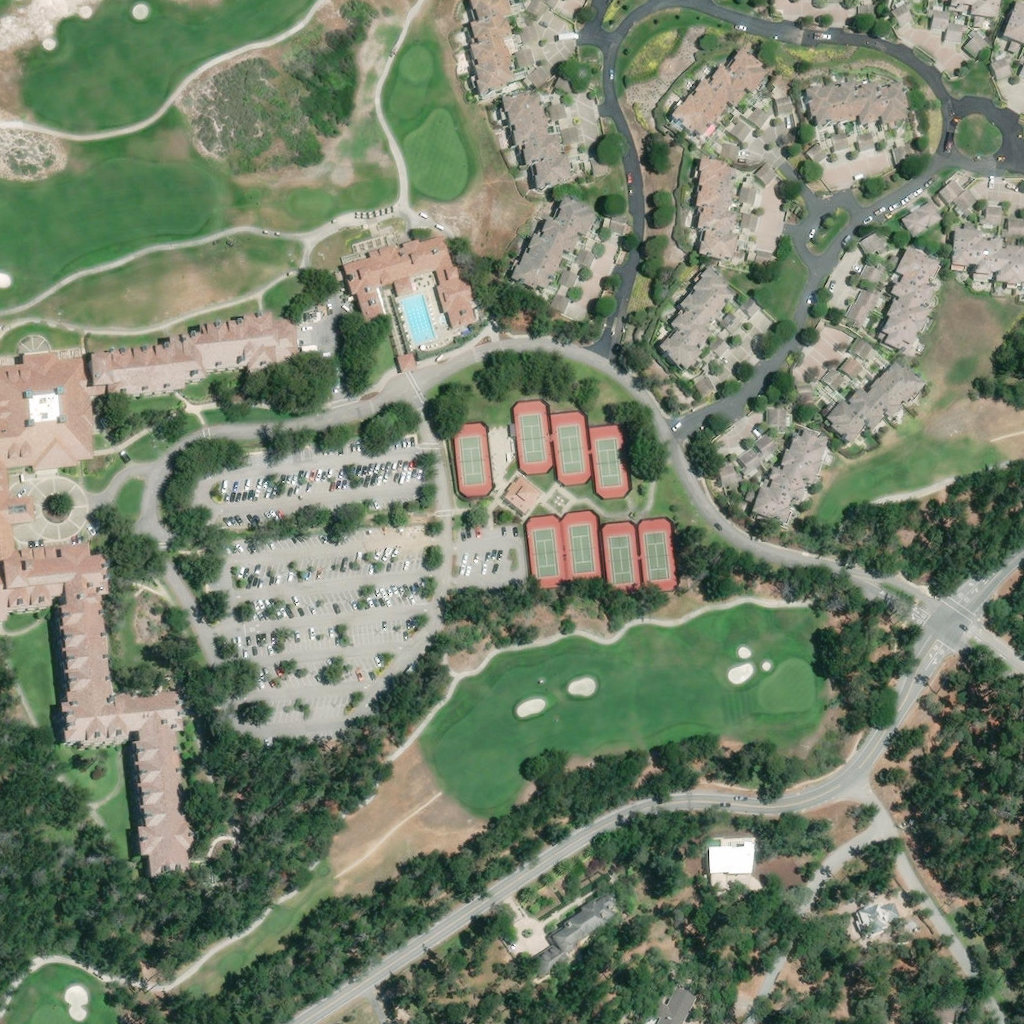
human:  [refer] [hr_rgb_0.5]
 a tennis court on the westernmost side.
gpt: <box>[[43, 41, 48, 48, 0]]</box>